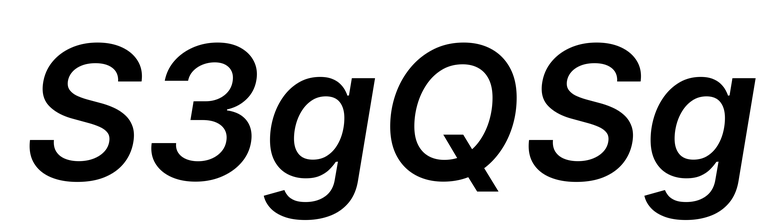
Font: Inter-Italic_SemiBold_Italic